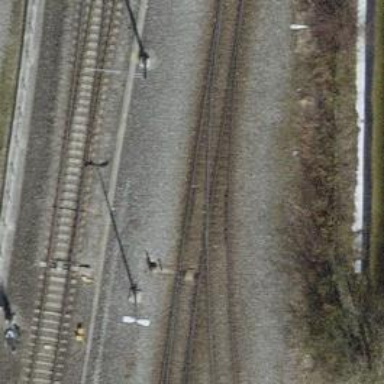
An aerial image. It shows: Railway switch.